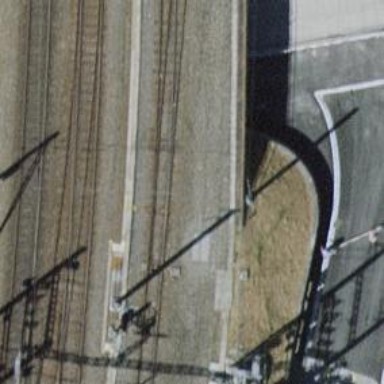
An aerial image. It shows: Railway switch.